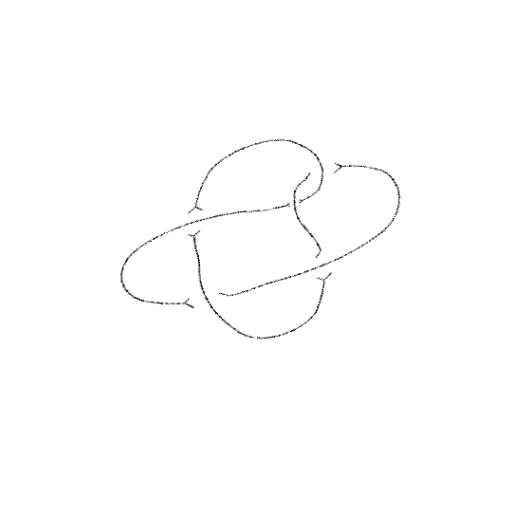
Crossing number: 5